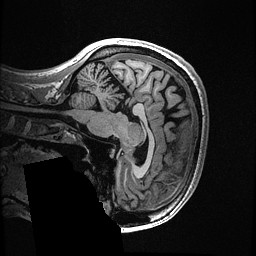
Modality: T1w
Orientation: sagittal
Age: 42
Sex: female
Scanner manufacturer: ge
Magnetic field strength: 3 T
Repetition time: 0.006952 s
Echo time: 0.00292 s